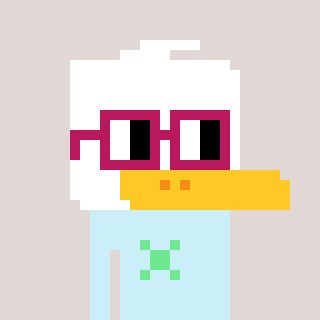
a pixel art character with square dark red glasses, a duck-shaped head and a cold-colored body on a warm background